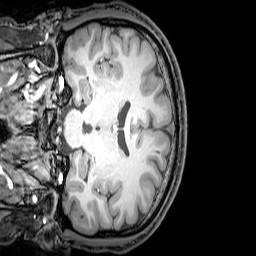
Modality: T1w
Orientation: coronal
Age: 24
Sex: male
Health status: healthy
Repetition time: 0.081 s
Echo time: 0.037 s